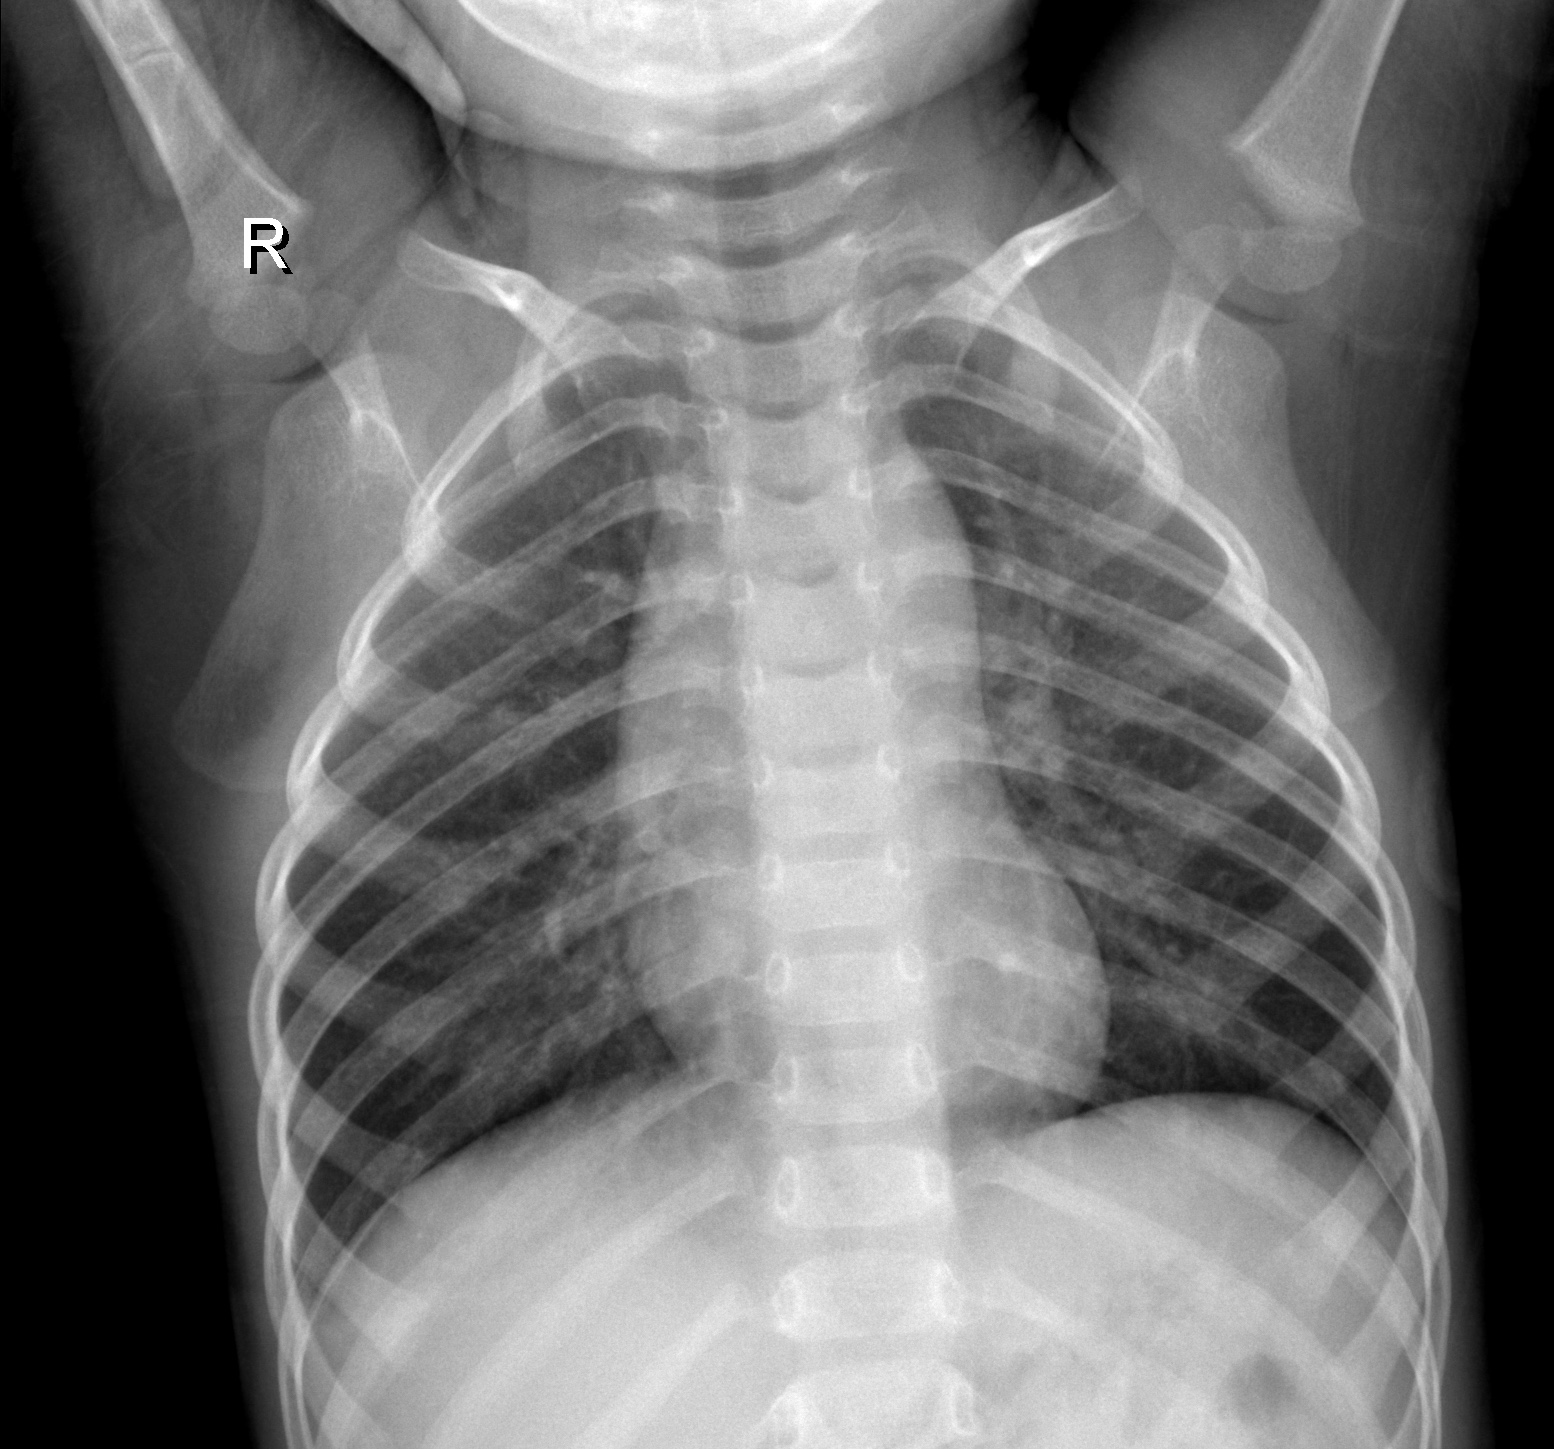
Diagnosis: NORMAL